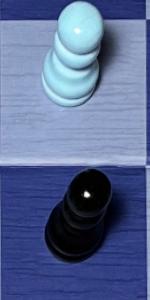
Label: Pawn_Black